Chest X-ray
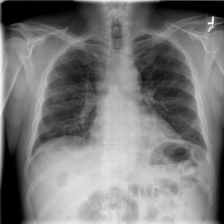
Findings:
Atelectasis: negative
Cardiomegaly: negative
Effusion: negative
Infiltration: negative
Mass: negative
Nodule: positive
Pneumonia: negative
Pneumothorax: negative
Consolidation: negative
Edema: negative
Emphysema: negative
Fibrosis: negative
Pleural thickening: negative
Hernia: negative